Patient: sex M, age 46
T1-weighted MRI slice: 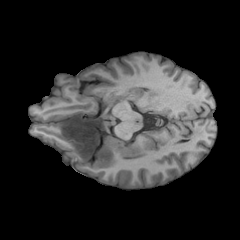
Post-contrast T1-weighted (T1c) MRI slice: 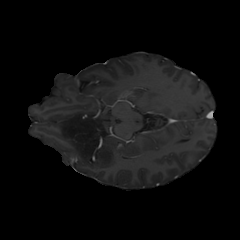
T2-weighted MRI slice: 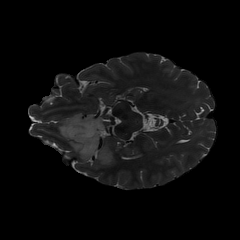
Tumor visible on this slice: yes
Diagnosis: Astrocytoma, IDH-mutant
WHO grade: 2